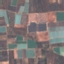
Land use / land cover class: PermanentCrop